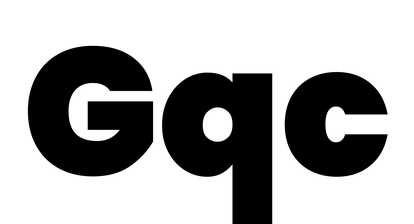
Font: Poppins-Black